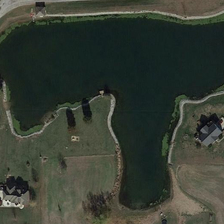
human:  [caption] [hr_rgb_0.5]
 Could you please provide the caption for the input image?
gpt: several trees were planted around the lake .

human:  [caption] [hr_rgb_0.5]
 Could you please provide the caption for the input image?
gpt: there is a huge lake on the land .

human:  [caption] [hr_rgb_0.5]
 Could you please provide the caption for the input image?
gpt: there is a huge lake on the land .

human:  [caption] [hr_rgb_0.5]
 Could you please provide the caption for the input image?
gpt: several trees were planted around the lake .

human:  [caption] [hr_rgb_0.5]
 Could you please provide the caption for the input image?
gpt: there is a huge lake on the land .